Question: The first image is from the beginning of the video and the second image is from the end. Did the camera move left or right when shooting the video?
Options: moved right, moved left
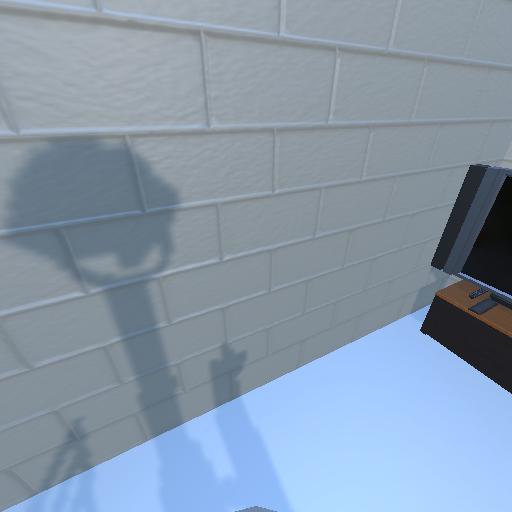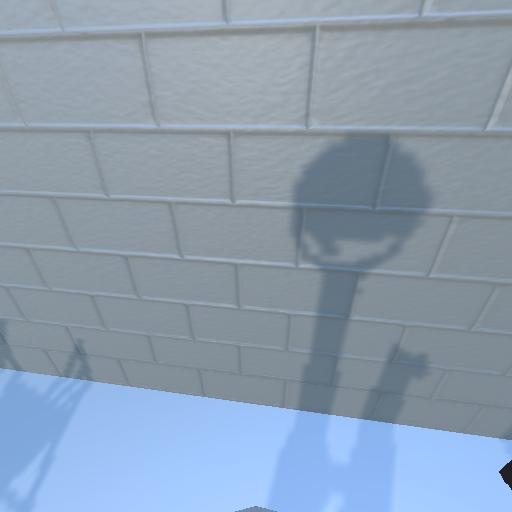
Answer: moved right